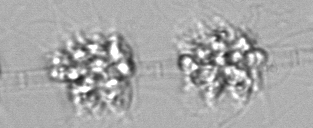
Label: Leptocylindrus_mediterraneus